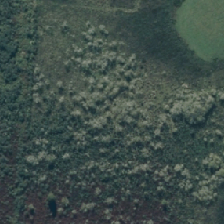
Land cover: herbaceous_freshwater_vege